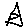
Label: triangle